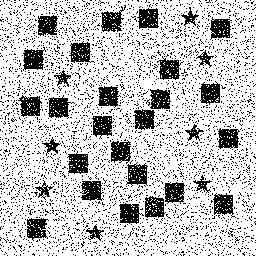
Squares: 24
Triangles: 0
Stars: 8
Total shapes: 32